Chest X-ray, PA view. Patient: 43 years old, sex M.
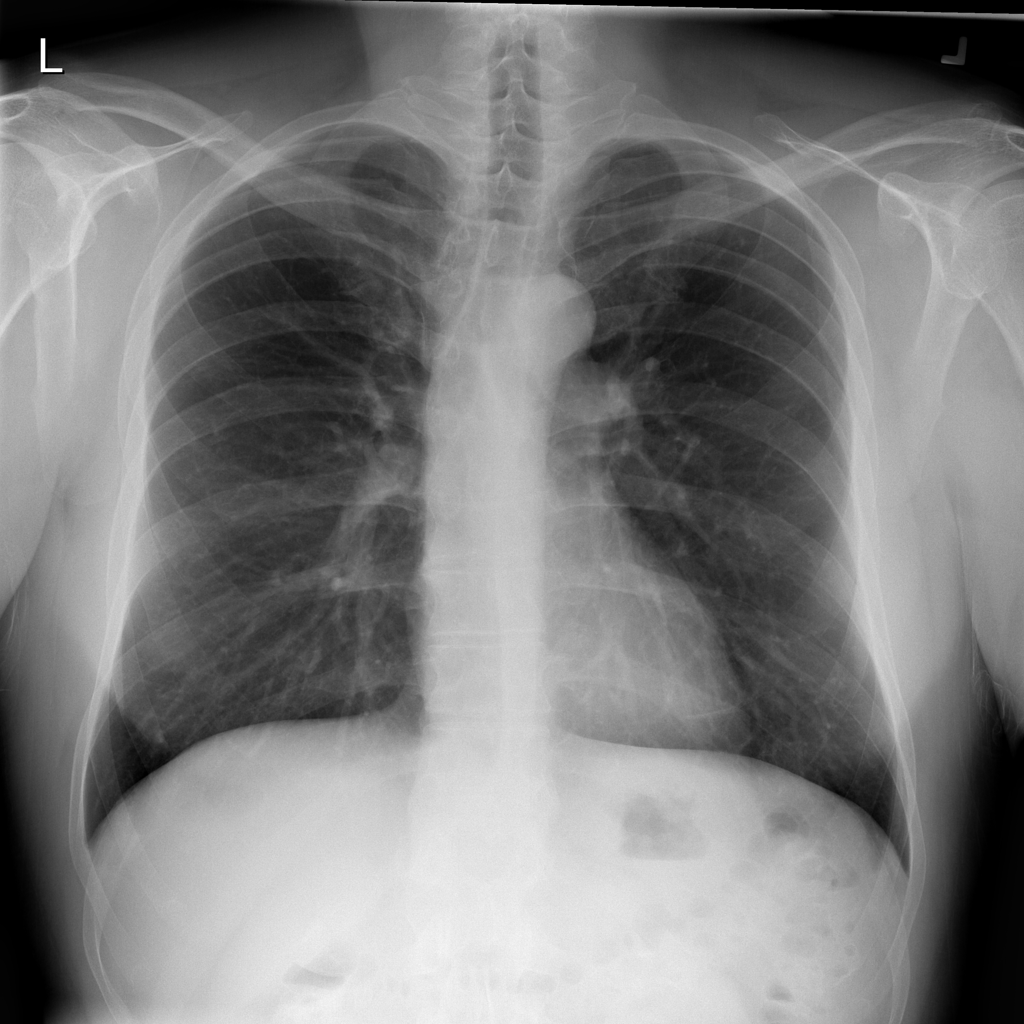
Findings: No Finding